Question: ## First Scenerio
1. Loaded a texture with Stick-util.jar, where the image size = 50x50 & texture size =64x64.
2. Bound the texture & drew a Quad of size 64x64. And gives out an Image of size 50x50.
Grid of size

## Second Scenerio
1. Loaded another texture of Image size = 180x50, but texture size = 256x64
## Question
It's obvious that 'slick-util' is converting the texture size to some power of 2. And when bound, drawing its original size. (default)
But ? The second texture's width to height ratio is not equal to the image size.
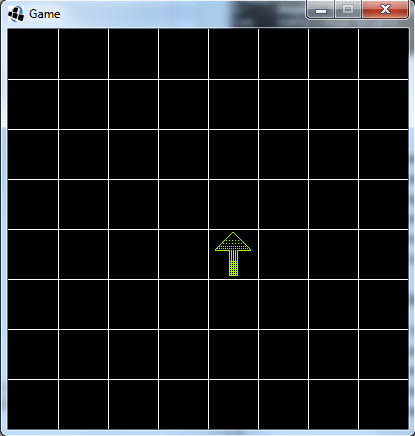
Answer: is simply because some older GPUs only support power-of-two textures.
is difficult to answer, because it is implementation specific. It either uses texcoords to only show the part of the texture that was from the initial image, or it fills the extra texture space with alpha=0 texels that are rejected when drawing. I'm only speculating though.